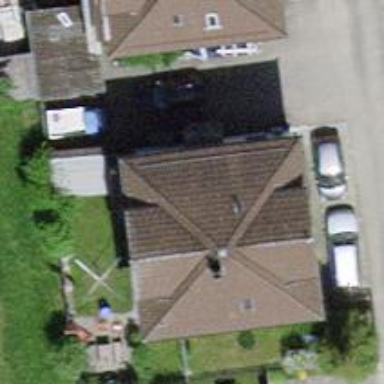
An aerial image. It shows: Building with hipped roof shape.